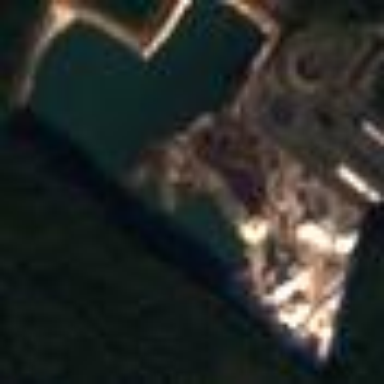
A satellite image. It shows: Quarry area.